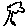
Label: tree